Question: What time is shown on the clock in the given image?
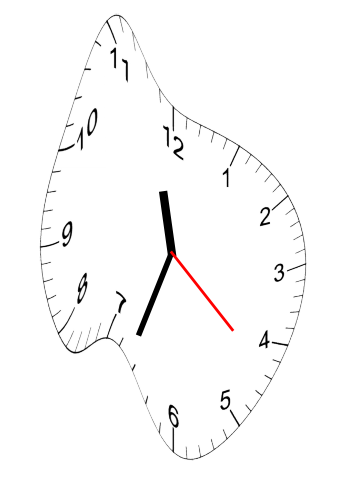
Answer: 11:33:22